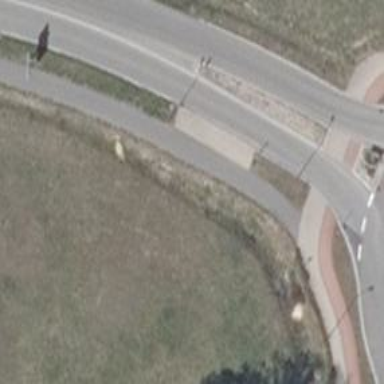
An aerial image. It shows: Asphalt path.